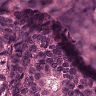
Metastatic tissue present: yes